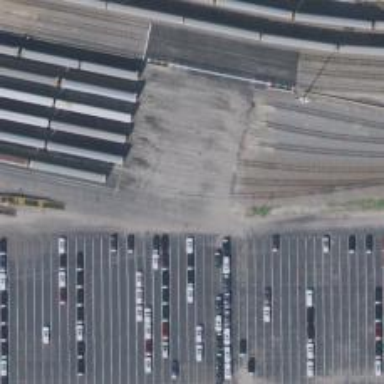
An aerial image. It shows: Railway yard used for servicing trains.